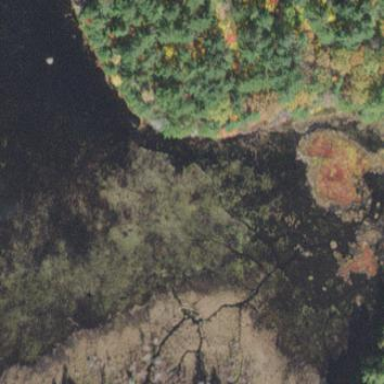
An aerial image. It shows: Serene pond surrounded by nature.